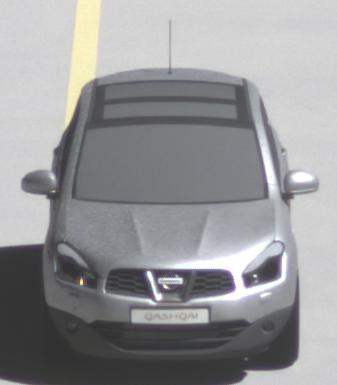
Make: Nissan
Model: Qashqai 1.6
Detailed model: Qashqai (J10)
Model produced from: 2010/03
Model produced until: 2010/08
Doors: 5
Color: white
Road condition: dry road
Daytime: midday
Contrast: high contrast